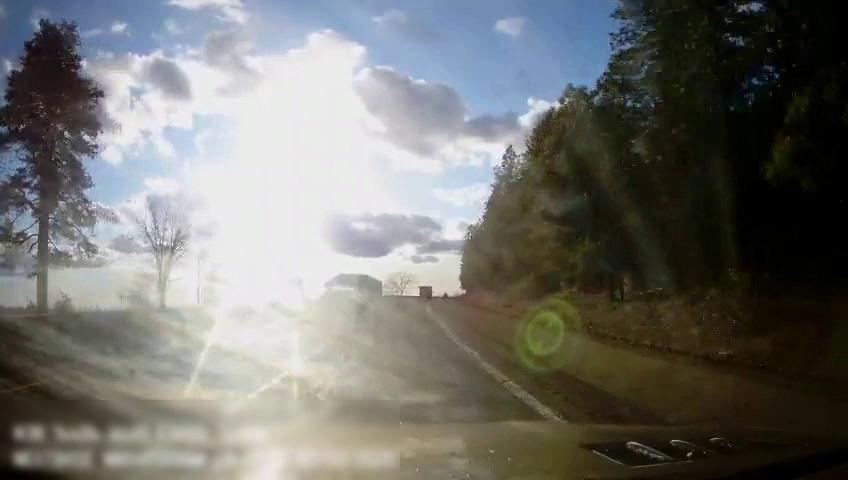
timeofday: Day
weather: Sunny
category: Drivable Space
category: Vehicles | Van
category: Vehicles | Car
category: Lanes | Alternate Lane
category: Lanes | Current Lane
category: Lanes | Alternate Lane